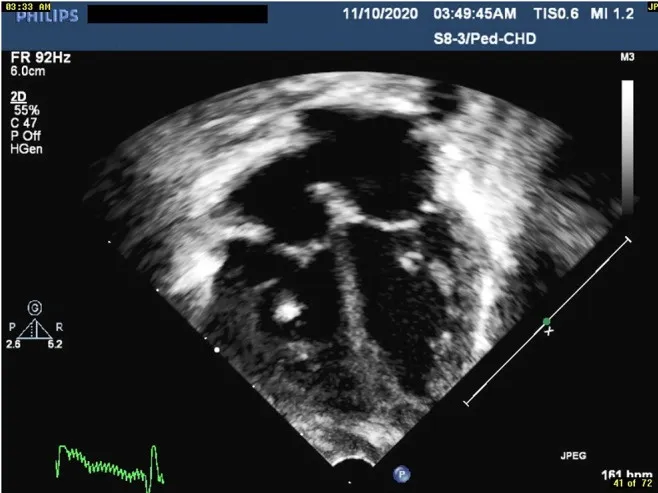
Four chambers view revealing shining chordae tendineae indicating ischemic changes.
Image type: radiology (ultrasound)